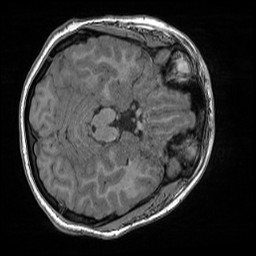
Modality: T1w
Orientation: axial
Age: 13
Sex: female
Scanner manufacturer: siemens
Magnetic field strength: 1.5 T
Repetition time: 2.04 s
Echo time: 0.00308 s